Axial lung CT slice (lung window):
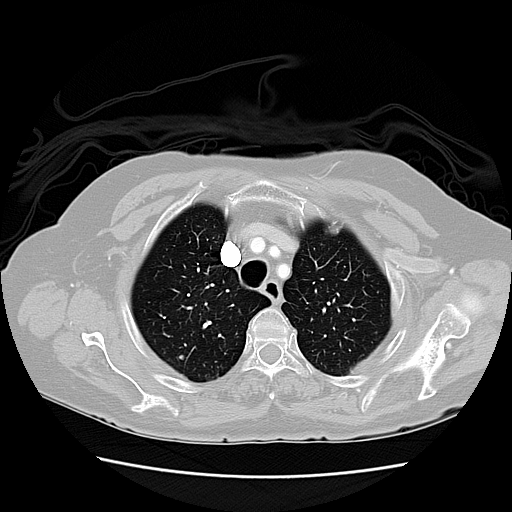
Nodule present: no